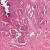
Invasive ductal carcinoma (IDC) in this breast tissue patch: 0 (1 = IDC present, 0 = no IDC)